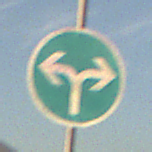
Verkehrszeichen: VorgeschriebeneFahrtrichtungRechtsOderLinks
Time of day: SunriseSunset
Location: Outdoor (Nature)
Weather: PartlyCloudy
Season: NotSpecified
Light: Natural